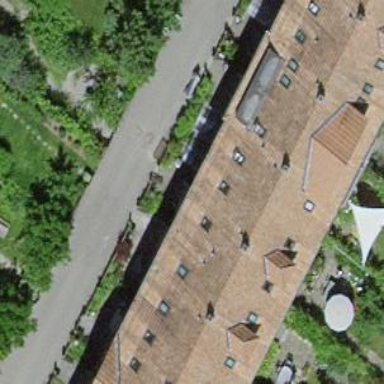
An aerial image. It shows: Residential building with gabled roof covered in maroon roof tiles. The roof orientation is across the building.